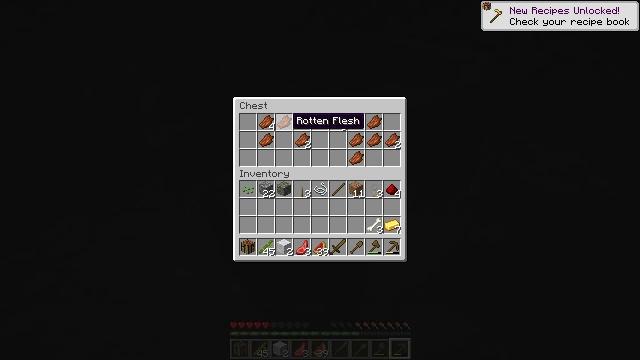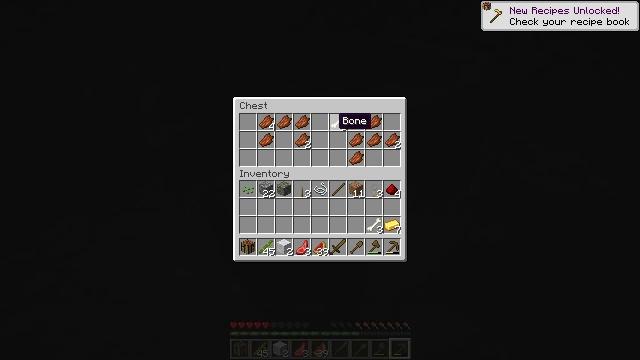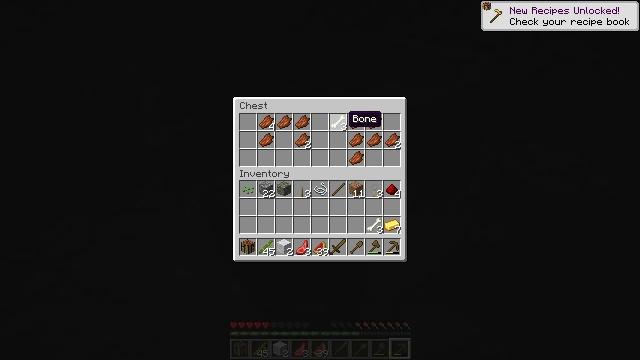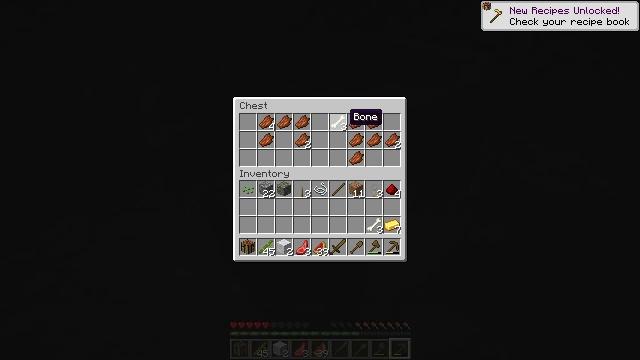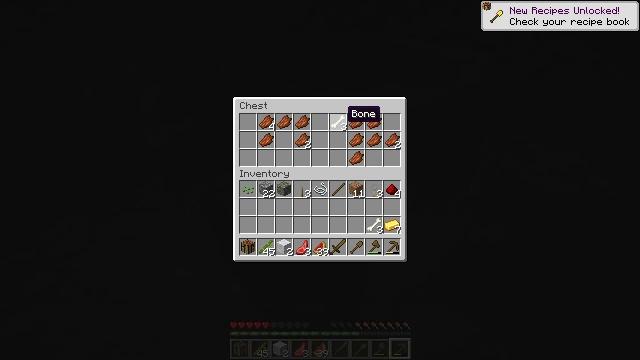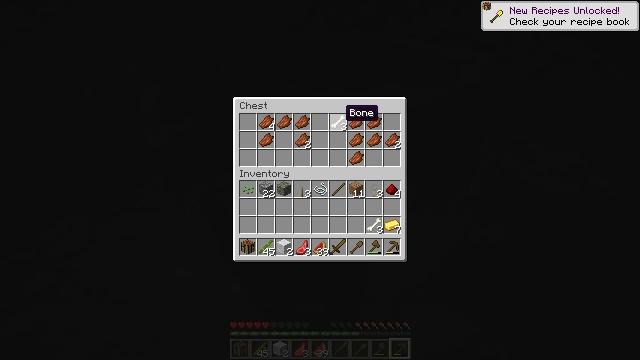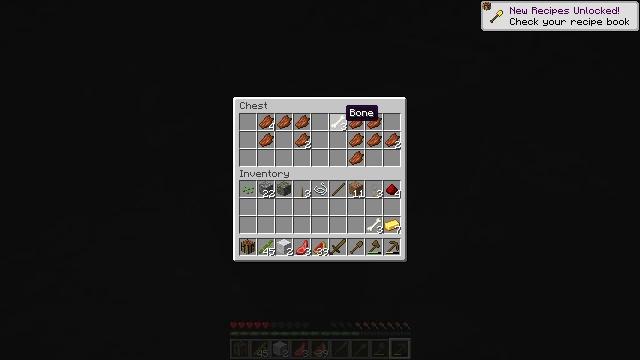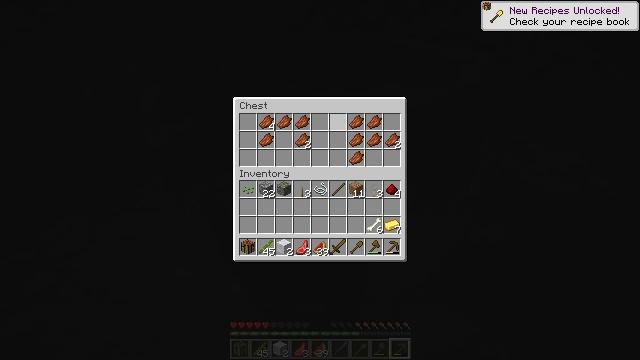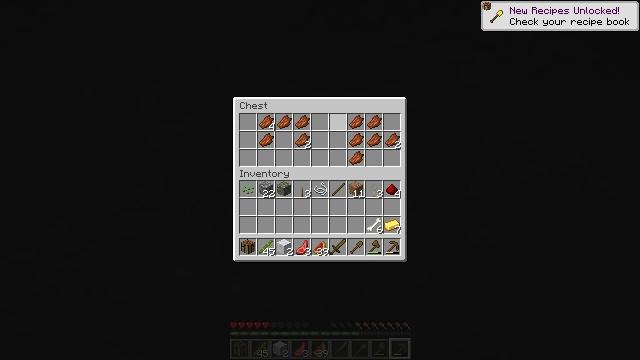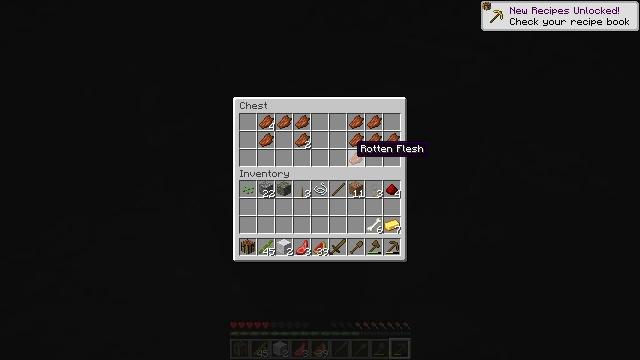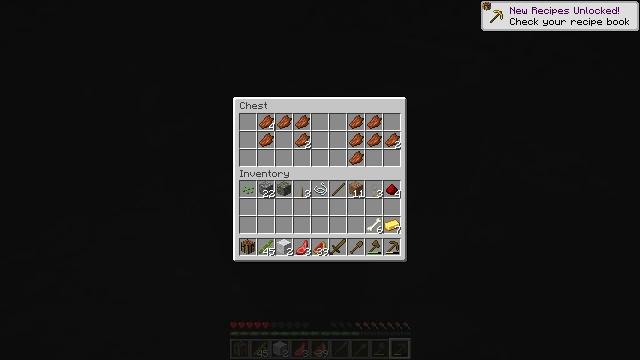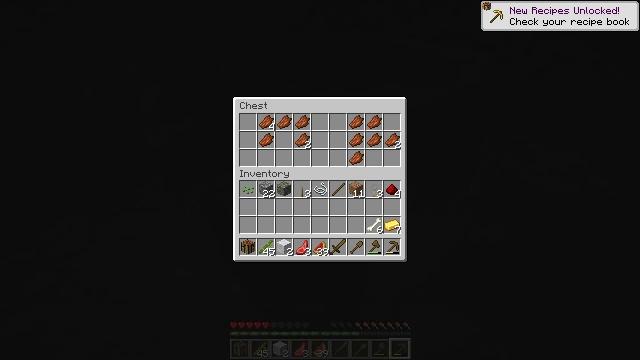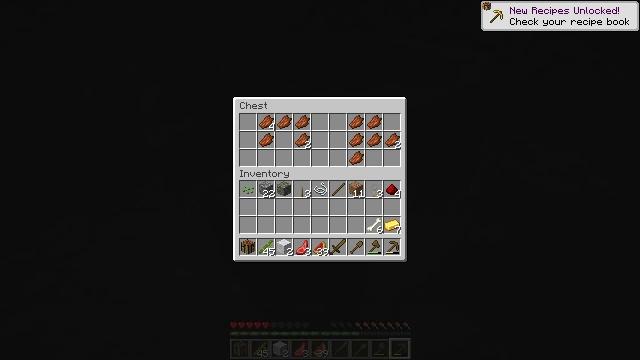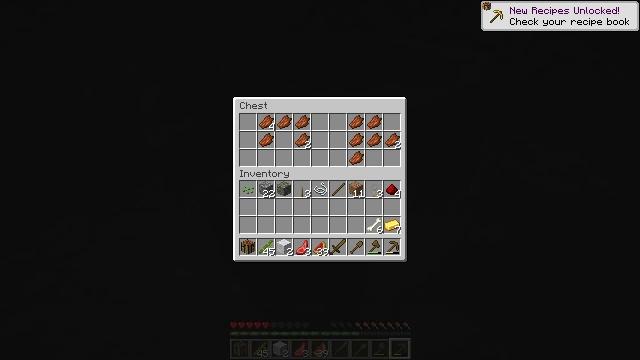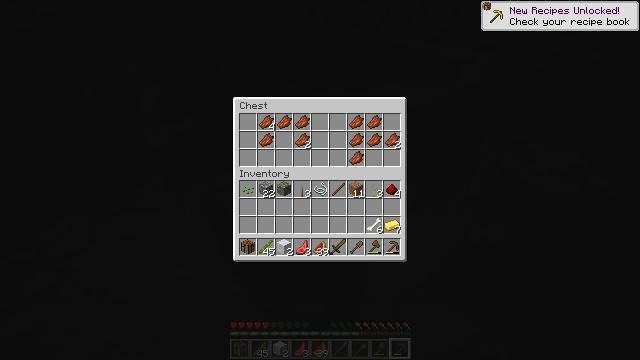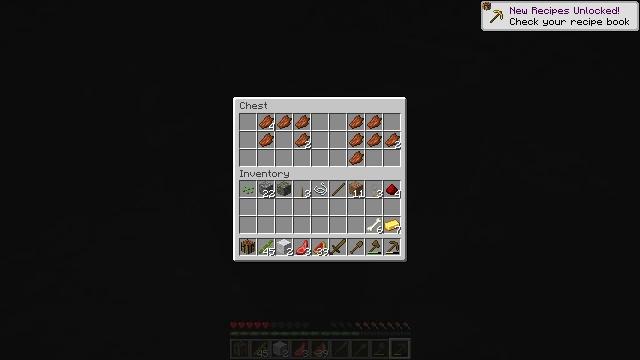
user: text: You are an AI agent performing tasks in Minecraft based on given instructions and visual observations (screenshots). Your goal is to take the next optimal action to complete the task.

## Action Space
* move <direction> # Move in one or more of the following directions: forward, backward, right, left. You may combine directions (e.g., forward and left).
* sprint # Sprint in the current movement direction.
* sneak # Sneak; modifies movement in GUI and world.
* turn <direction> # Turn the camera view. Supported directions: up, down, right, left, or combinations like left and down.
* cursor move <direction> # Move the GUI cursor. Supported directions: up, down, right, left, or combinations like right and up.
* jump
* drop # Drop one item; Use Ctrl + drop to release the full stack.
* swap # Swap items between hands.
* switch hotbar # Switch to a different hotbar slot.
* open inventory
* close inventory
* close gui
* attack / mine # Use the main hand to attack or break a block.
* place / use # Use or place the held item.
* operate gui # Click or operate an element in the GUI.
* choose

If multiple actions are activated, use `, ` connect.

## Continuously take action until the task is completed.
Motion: motion action
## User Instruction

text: Mine a chest to move it.
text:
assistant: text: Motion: sneak, cursor move right
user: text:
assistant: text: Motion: sneak, cursor move right
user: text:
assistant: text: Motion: sneak
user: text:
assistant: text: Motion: sneak
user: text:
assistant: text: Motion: sneak
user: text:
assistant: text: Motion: sneak
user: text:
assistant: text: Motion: sneak, operate gui
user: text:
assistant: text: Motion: sneak, operate gui
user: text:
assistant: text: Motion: sneak, operate gui
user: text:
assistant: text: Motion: sneak, cursor move down
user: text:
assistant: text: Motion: sneak, cursor move right and down
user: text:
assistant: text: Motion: sneak, cursor move right and down
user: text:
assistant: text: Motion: sneak
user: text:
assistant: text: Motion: sneak
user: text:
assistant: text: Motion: sneak
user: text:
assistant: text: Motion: sneak
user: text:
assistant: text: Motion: sneak
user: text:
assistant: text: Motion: sneak, cursor move right and down
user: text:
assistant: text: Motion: sneak, cursor move right and down
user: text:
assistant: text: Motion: sneak, cursor move right and down
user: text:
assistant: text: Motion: sneak, cursor move right
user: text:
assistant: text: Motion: sneak
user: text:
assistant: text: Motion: sneak
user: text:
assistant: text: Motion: no_op
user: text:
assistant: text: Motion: no_op
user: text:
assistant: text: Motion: no_op
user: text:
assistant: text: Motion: cursor move left
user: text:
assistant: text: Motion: cursor move left and up
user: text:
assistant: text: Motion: cursor move left and up
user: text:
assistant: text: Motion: cursor move left and up